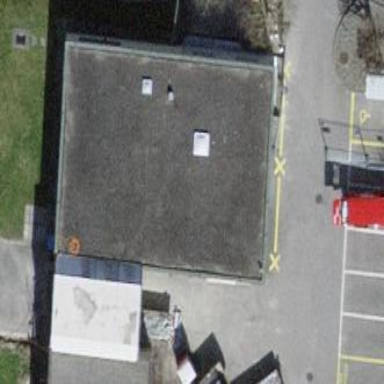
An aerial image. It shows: Kindergarten building.